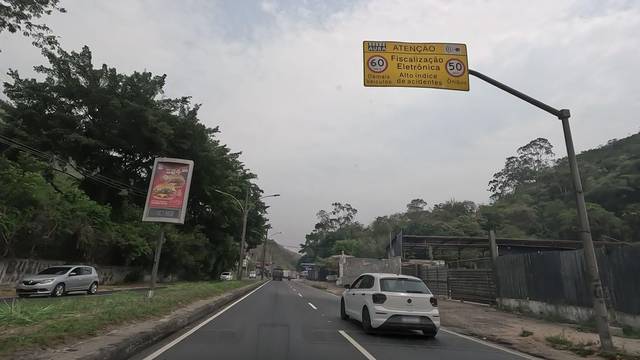
Region: Brazil
Coordinates: -22.899, -43.391